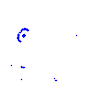
Particle: pion